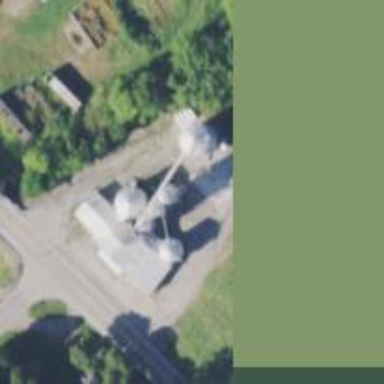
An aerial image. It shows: Silo.